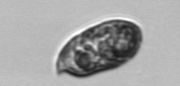
Label: Gyrodinium